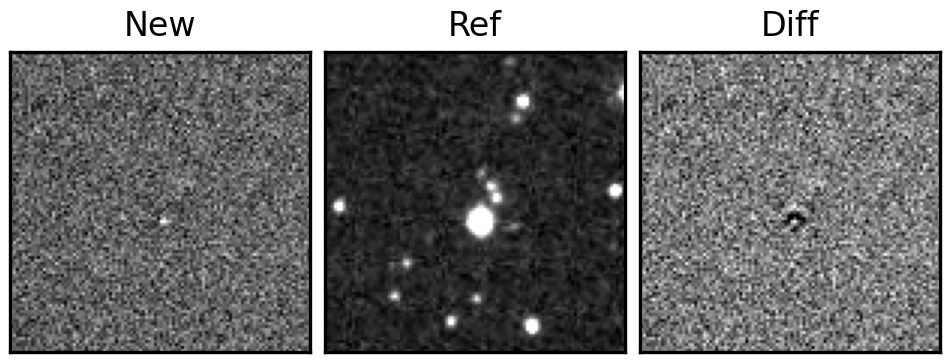
Label: bogus